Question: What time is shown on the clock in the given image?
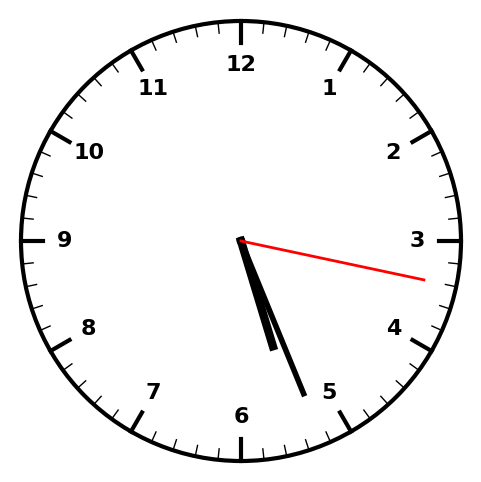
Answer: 05:26:17